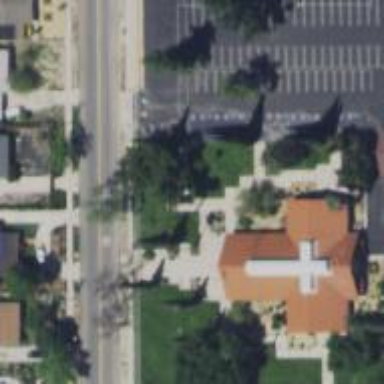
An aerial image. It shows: Place of worship.